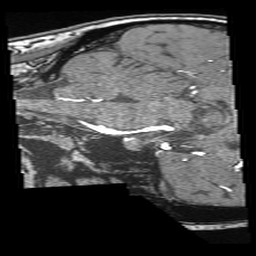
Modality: angio
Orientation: sagittal
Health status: ill
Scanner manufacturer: siemens
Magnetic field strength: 3 T
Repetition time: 0.021 s
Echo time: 0.00343 s